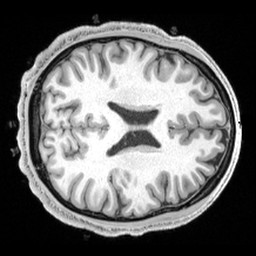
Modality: T1w
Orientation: axial